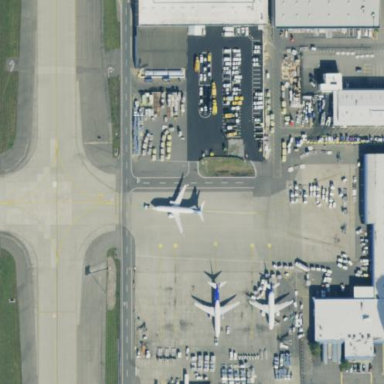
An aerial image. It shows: Apron at the airport.